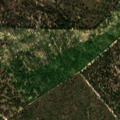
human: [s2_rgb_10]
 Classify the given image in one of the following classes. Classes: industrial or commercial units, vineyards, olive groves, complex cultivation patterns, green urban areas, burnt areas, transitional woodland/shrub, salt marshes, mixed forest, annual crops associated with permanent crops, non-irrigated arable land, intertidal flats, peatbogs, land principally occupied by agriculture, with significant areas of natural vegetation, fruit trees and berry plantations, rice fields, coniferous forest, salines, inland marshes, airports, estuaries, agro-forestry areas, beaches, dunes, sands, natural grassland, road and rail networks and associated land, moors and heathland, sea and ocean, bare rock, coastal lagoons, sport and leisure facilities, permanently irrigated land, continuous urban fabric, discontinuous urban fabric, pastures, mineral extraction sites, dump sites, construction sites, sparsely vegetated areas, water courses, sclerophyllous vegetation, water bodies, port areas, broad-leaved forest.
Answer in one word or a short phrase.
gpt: broad-leaved forest, transitional woodland/shrub